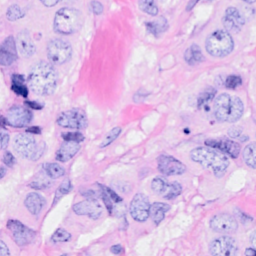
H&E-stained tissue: Breast